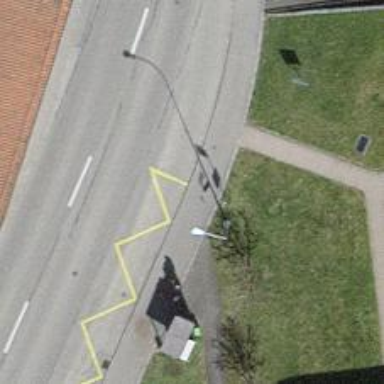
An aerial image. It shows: Platform for public transport with shelter.